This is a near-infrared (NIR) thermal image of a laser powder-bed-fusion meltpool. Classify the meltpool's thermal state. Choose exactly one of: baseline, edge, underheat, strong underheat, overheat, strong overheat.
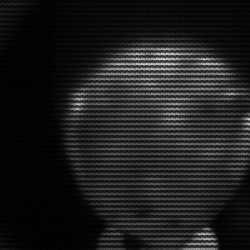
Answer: edge